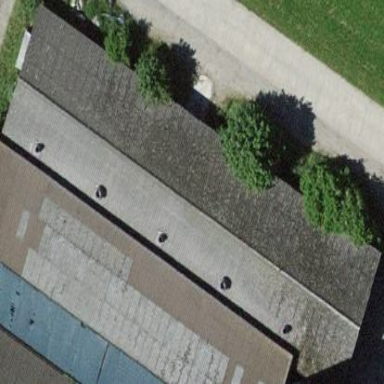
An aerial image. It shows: Sty building.